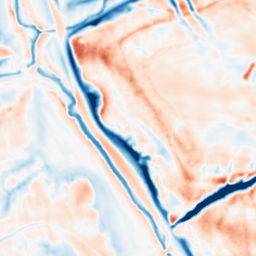
Category: multiscale
Decomposition family: dog_multiscale
Decomposition parameters: sigma_ratio: 1.4
n_scales: 6
base_sigma: 1
Upsampling method: bspline
Upsampling parameters: scale: 4
Upsampling scale: 4